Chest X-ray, AP view. Patient: 36 years old, sex M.
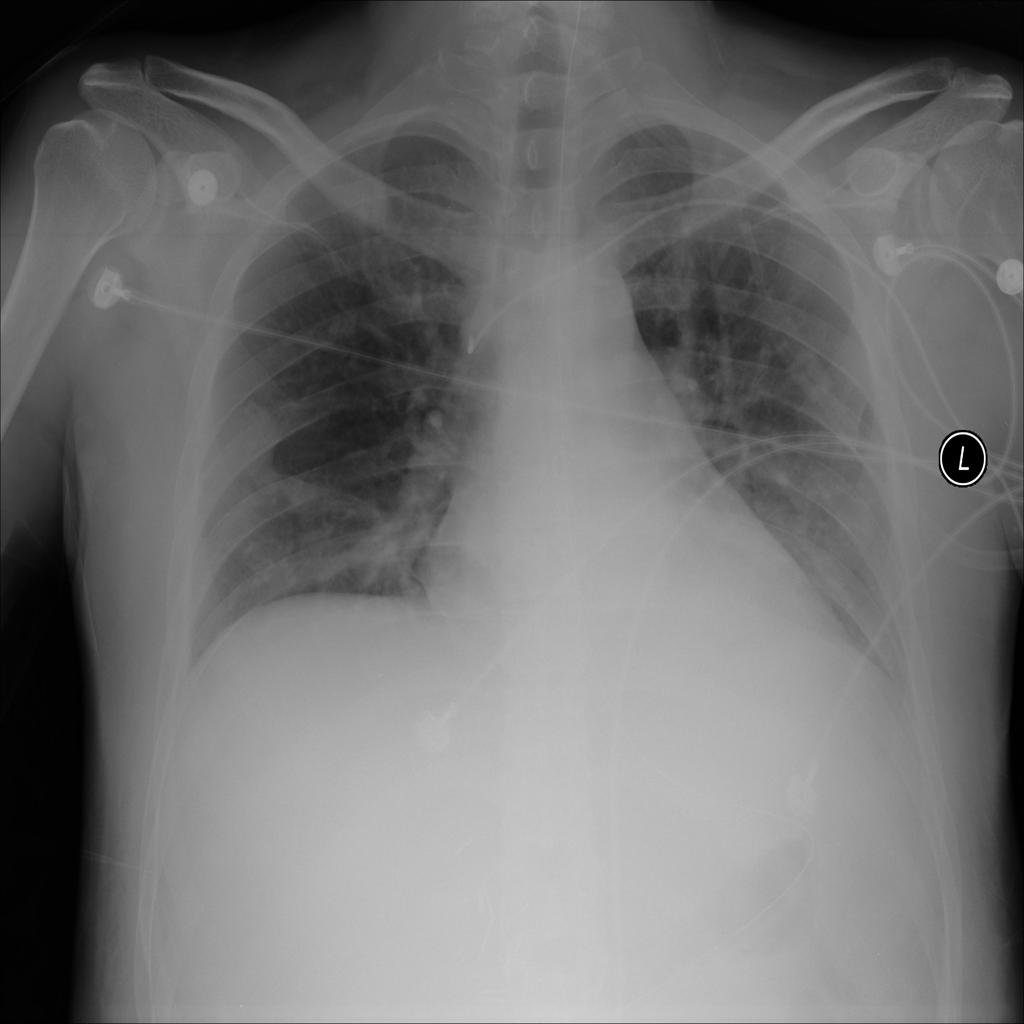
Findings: Nodule